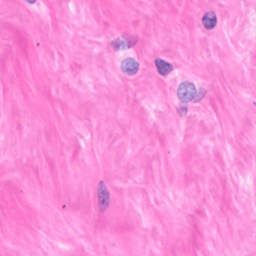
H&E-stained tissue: Breast